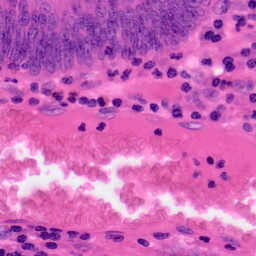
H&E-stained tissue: Colon